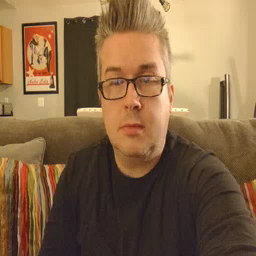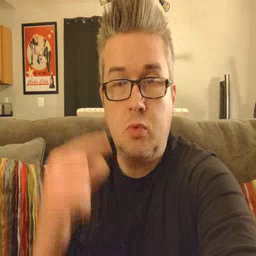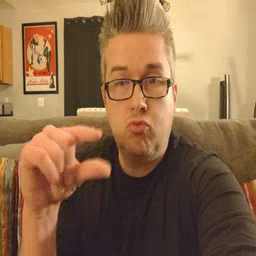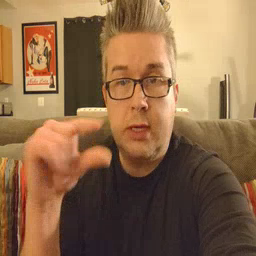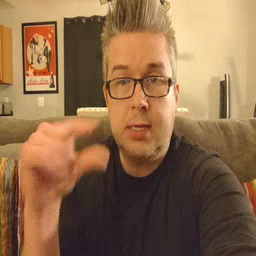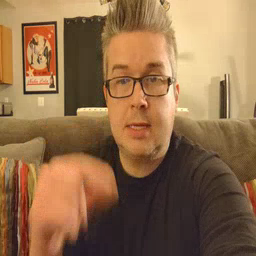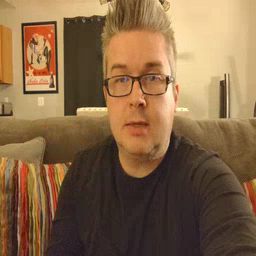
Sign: green